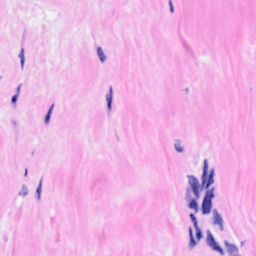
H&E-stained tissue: Breast